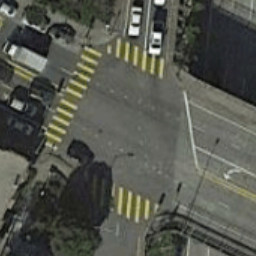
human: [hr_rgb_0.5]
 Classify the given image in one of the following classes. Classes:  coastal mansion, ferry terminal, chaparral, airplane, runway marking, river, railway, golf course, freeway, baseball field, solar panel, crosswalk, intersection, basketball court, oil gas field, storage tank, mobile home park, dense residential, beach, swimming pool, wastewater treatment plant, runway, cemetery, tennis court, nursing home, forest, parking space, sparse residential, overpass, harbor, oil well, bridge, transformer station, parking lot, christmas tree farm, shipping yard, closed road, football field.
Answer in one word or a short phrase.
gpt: crosswalk